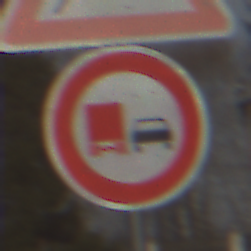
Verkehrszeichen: UeberholverbotKraftfahrzeuge
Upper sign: WildwechselLinks
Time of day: Midday
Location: Outdoor (Suburban)
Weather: PartlyCloudy
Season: NotSpecified
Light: Natural